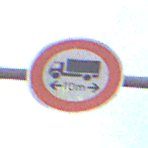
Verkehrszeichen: TatsaechlicheLaenge
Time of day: SunriseSunset
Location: Outdoor (Nature)
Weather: PartlyCloudy
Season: NotSpecified
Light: Natural